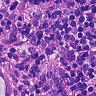
Metastatic tissue present: yes